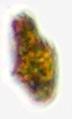
Label: Akashiwo